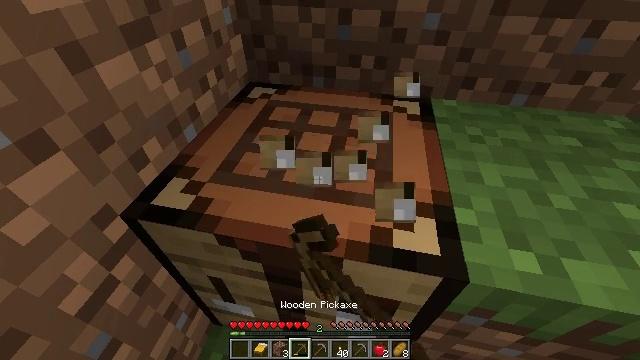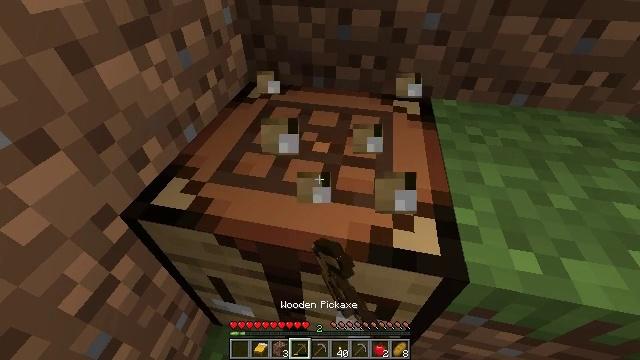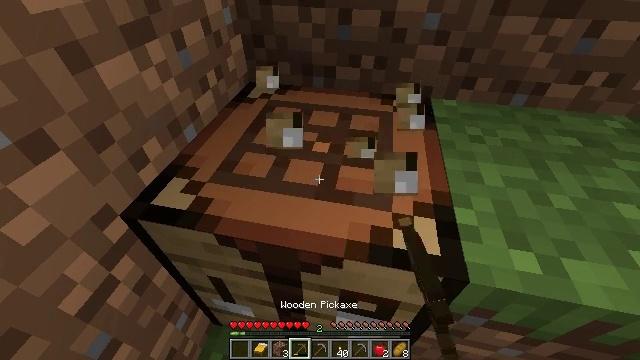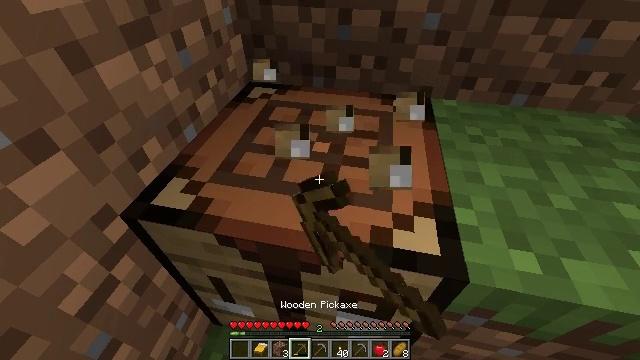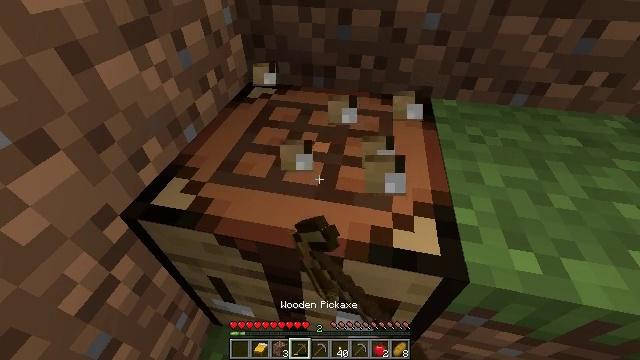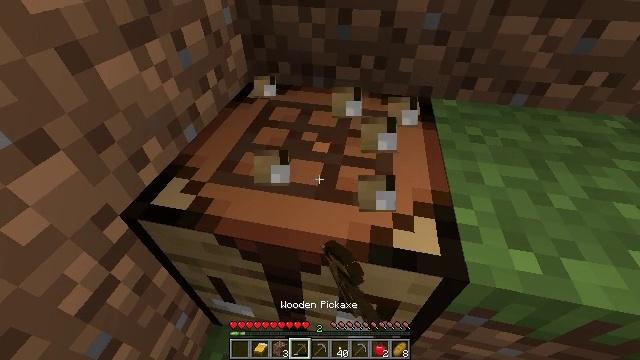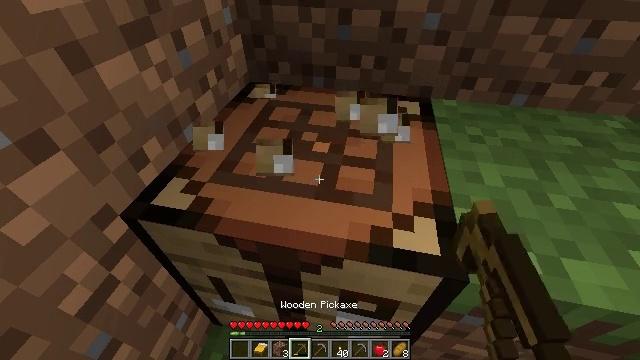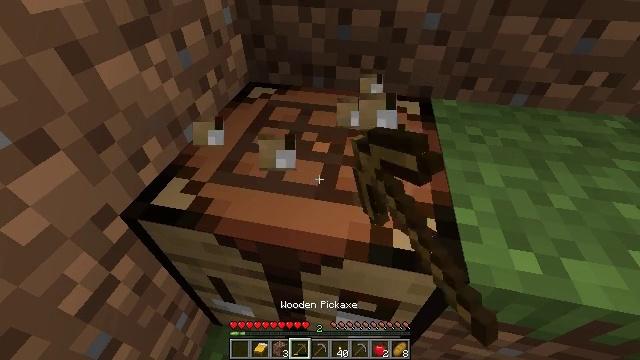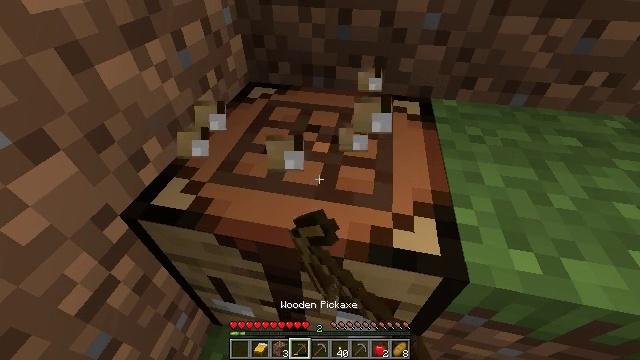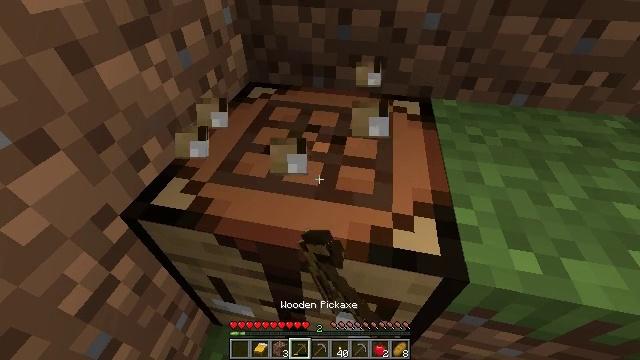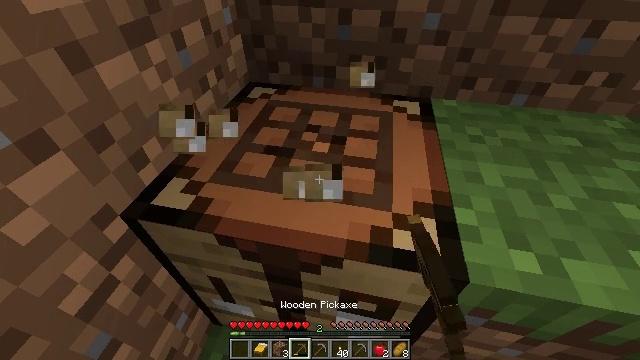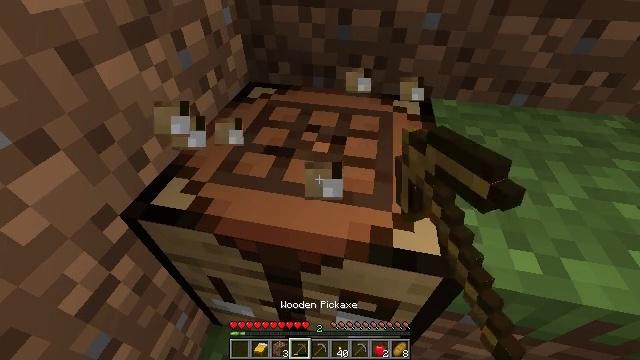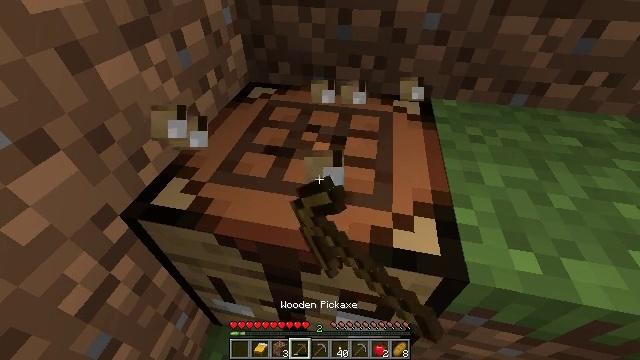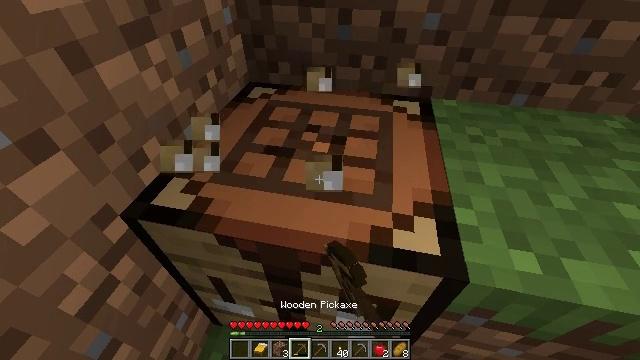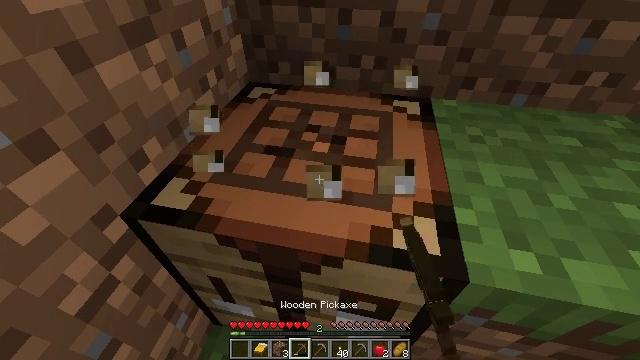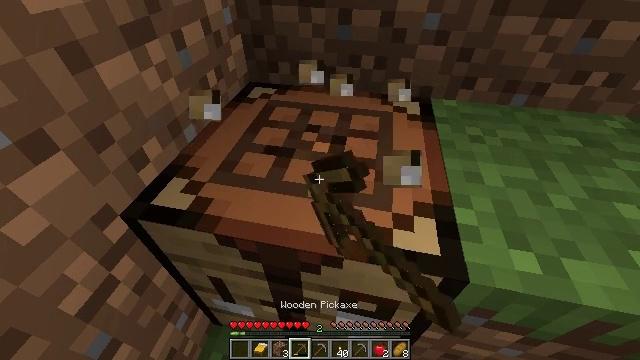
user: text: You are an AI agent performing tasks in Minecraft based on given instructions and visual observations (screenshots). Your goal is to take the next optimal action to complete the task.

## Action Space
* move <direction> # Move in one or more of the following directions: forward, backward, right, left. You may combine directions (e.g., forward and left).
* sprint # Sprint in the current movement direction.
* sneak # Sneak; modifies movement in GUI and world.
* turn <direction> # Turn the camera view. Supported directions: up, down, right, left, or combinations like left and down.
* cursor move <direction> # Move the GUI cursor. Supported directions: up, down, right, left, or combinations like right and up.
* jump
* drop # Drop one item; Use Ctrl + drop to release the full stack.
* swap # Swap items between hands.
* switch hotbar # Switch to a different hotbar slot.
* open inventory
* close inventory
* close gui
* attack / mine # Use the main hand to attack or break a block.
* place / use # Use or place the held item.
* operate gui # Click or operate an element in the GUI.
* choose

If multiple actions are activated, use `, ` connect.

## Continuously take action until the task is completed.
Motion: motion action
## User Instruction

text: Recycle the crafting table.
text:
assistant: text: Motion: attack / mine
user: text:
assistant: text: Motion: attack / mine
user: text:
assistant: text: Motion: attack / mine
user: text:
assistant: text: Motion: attack / mine
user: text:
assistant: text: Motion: attack / mine
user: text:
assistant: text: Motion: attack / mine
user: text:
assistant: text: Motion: attack / mine
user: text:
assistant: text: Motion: attack / mine
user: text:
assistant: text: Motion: attack / mine
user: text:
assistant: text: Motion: attack / mine
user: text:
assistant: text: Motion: attack / mine
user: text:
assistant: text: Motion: attack / mine
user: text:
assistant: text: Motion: attack / mine
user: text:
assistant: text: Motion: attack / mine
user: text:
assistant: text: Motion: attack / mine
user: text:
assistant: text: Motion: attack / mine
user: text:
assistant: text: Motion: attack / mine
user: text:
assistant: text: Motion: attack / mine
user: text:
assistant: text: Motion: attack / mine
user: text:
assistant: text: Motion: attack / mine
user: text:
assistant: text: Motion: attack / mine
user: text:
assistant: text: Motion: attack / mine
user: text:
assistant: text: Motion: attack / mine
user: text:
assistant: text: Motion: attack / mine
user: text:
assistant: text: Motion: attack / mine
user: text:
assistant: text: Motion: attack / mine
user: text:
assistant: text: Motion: attack / mine
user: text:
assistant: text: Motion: attack / mine
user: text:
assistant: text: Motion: attack / mine
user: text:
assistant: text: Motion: attack / mine